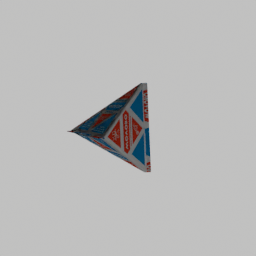
Label: nature